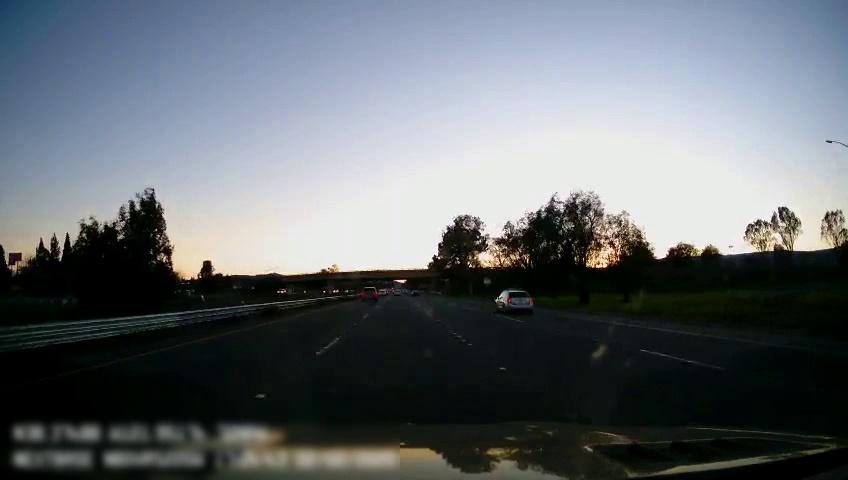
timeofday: Dusk/Dawn/Twilight
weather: Cloudy
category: Drivable Space
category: Vehicles | Van
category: Vehicles | SUV
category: Vehicles | SUV
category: Lanes | Alternate Lane
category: Lanes | Current Lane
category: Lanes | Current Lane
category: Lanes | Alternate Lane
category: Lanes | Alternate Lane